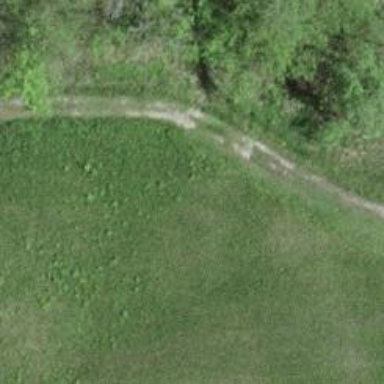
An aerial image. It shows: Grassy track road with grade 4 track type.